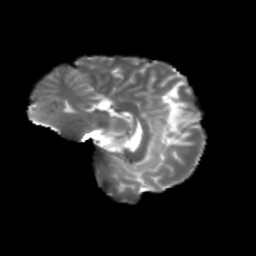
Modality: T2w
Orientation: sagittal
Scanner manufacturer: siemens
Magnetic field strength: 3 T
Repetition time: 4.16 s
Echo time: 0.0806 s